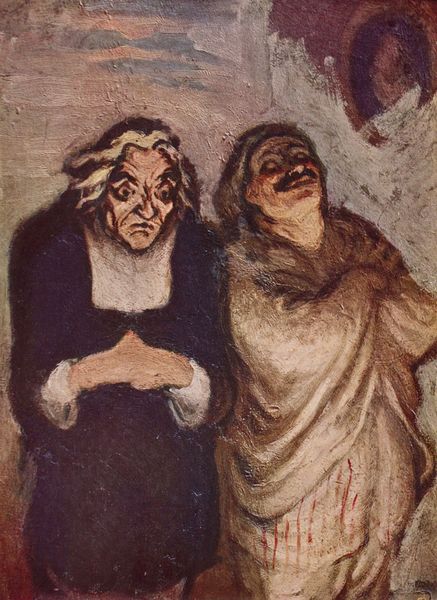
Titel: Szene aus einer Komödie von Molière
Künstler: Honoré Daumier
Standort: Paris
Institution: Musée du Louvre
Schlagwörter: blau, dunkel, gemälde, hand, himmel, kopf, mann, schatten, umhang, weiß, ocker, ausschnitt, braun, frankreich, frau, frisur, grau, haar, hell, hintergrund, kleid, licht, männer, schwarz, skizze, blick, dame, rot, tuch, wolke, beige, expressionismus, herren, alt, bart, blond, hemd, mütze, wand, alte, arme, augen, blicke, bluse, falten, gesicht, halten, kragen, stehen, ärmel, bild, bildnis, herr, hände, portrait, porträt, signatur, öl, pastos, gewand, haare, mantel, decke, gewänder, paar, bühne, theater, kinn, locken, rosa, perücke, lächeln, wangen, wellen, zwei, haltung, lila, violett, ausdruck, ölgemälde, angst, karikatur, duktus, schnurbart, weiber, detail, ernst, grimmig, starr, gestreift, streifen, lciht, pastellfarben, faltenwurf, schnauzbart, stola, knochen, lachen, doppelportrait, doppelporträt, blut, alter, greis, munch, manschetten, beten, gebet, ölmalerei, mürrisch, staunen, daumier, grinsen, ehepaar, verschränkt, talar, eingefallen, wangenknochen, grimasse, runzeln, priester, fröhlich, zipfel, oberlippenbart, hoffnung, schauspieler, verschieden, bitte, genuss, zufriedenheit, sorge, fratze, fratzen, nach oben, bäffchen, masken, übermalung, gegensatz, gefühle, aufschauen, altes paar, blickrichtungen, umhanf, maskenhaft, gewnad, portarit, nach unten, gram, neid, starren, ewand, tuchg, honoré daumier, runter, gescicht, niederschauen, ungewissheit, griesgrämig, rauf, ensorartig, unzufriedenheit, christlicher, trübsal, flatig